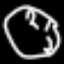
Label: clock